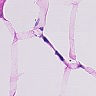
Metastatic tissue present: no